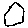
Label: hexagon